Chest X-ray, AP view. Patient: 46 years old, sex M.
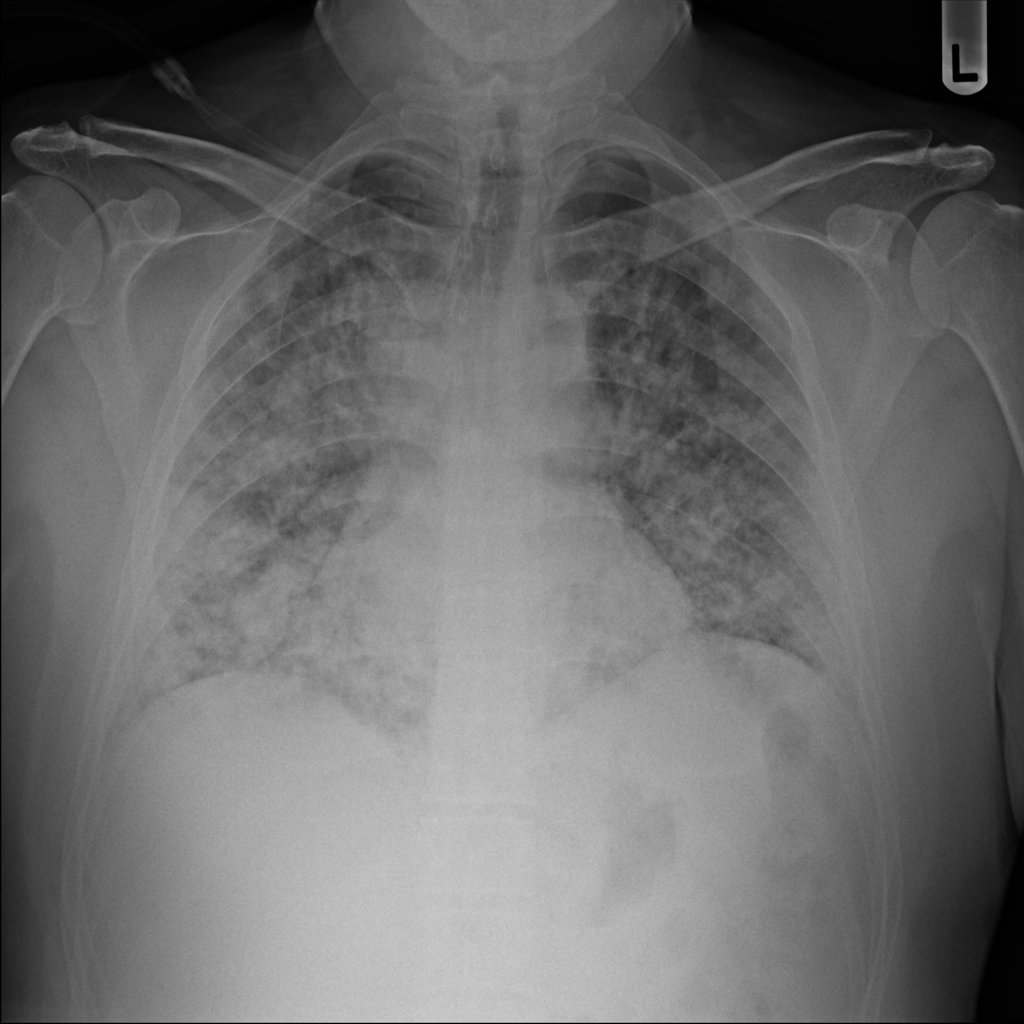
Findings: Infiltration